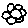
Label: flower